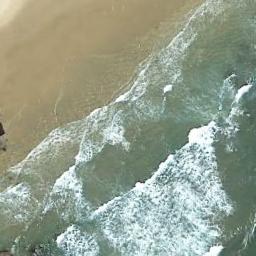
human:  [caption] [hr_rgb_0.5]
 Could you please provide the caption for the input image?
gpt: The water reached the beach .

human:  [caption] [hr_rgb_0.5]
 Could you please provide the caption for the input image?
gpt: The waves beat against the beach .

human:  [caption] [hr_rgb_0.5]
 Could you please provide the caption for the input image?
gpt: The beach with khaki sand and the color of the seawater is green .

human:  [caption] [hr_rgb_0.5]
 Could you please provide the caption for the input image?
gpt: The green sea and saffron beach .

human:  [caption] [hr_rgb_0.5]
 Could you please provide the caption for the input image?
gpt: The waves are heavy around the beach .